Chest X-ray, PA view. Patient: 51 years old, sex M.
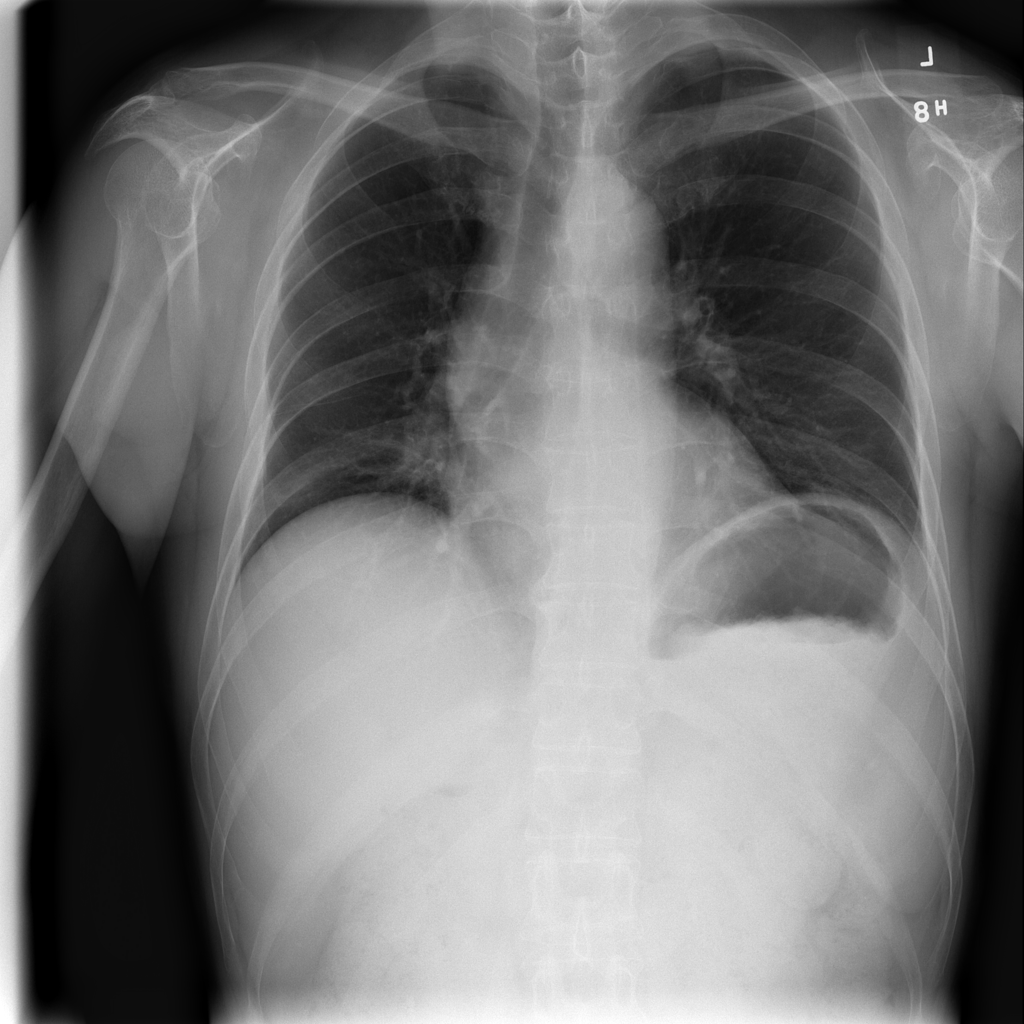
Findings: Atelectasis